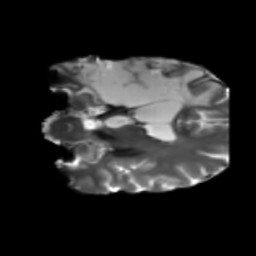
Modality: T2w
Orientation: coronal
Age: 40
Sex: male
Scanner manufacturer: siemens
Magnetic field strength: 3 T
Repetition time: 5.25 s
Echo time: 0.08 s